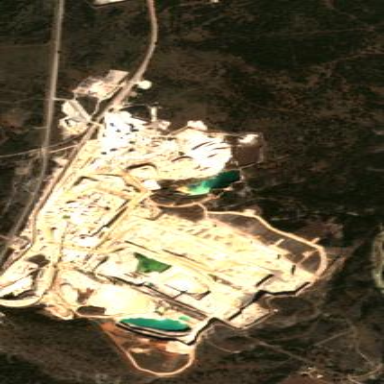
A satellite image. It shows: Quarry area.